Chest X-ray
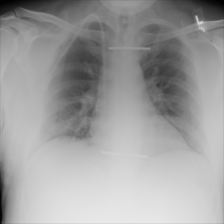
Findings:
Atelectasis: negative
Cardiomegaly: negative
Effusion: negative
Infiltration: negative
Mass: negative
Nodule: negative
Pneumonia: negative
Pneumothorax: negative
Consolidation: negative
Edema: negative
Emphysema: negative
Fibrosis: negative
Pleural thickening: negative
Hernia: negative